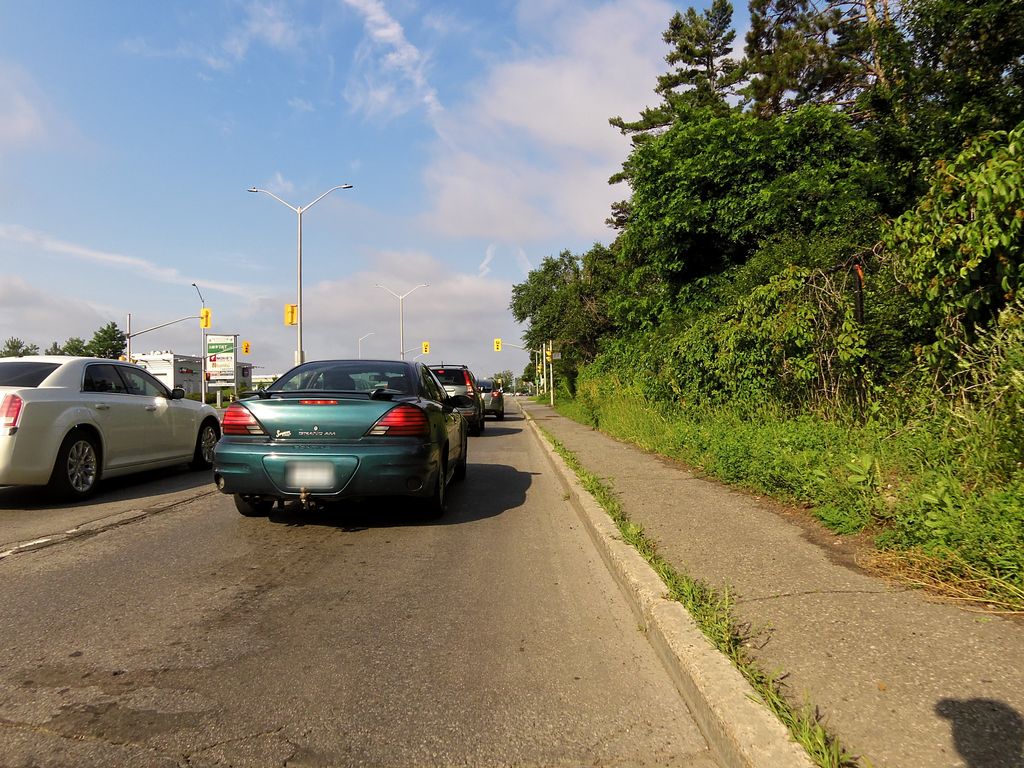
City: ottawa-gatineau